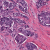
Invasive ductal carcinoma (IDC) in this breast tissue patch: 1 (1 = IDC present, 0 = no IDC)